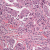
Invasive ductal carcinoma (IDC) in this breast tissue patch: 1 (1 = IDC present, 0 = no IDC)